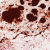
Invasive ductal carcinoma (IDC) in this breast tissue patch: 0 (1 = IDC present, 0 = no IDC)